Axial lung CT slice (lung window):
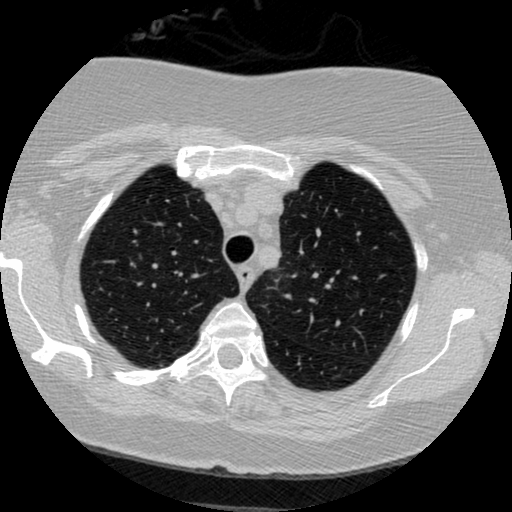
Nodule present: no